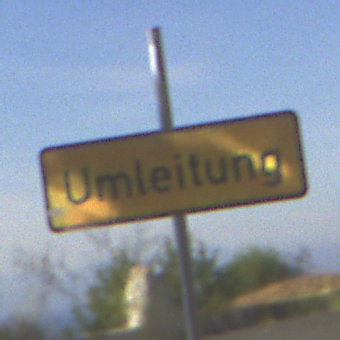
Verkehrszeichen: Umleitungsankuendigung
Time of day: MorningAfternoon
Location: Outdoor (RoadRail)
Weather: PartlyCloudy
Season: NotSpecified
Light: Natural